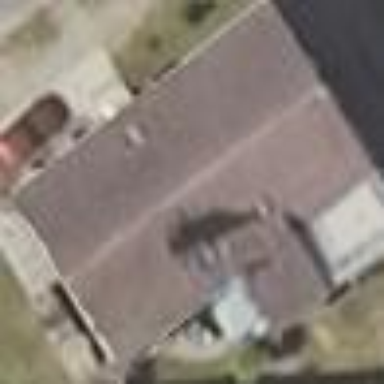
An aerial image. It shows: Simple and straightforward house.